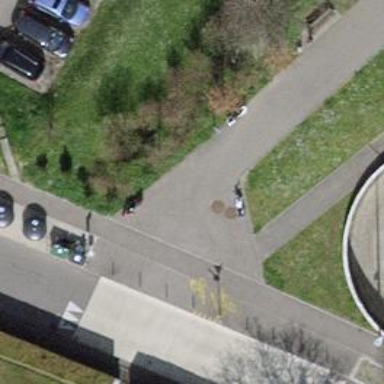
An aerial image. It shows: Asphalt cycleway.